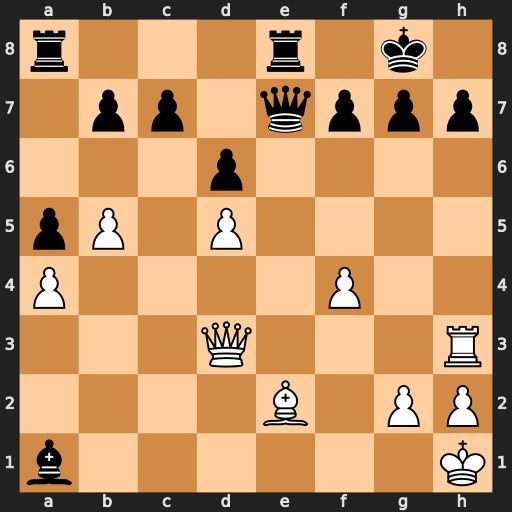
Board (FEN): r3r1k1/1pp1qppp/3p4/pP1P4/P4P2/3Q3R/4B1PP/b6K
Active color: w
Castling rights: -
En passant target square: -
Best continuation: Qxh7+ Kf8 Qh8#